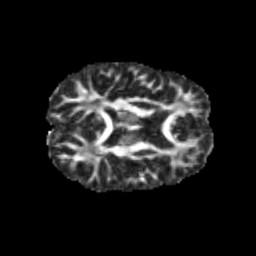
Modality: FA
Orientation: axial
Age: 13
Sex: male
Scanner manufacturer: siemens
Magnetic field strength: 3 T
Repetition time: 3.8 s
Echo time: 0.07 s